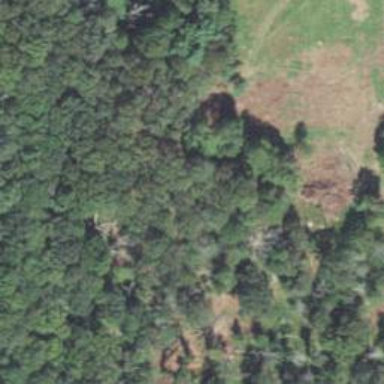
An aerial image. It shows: Mixed woodland with various types of leaves.